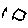
Label: triangle